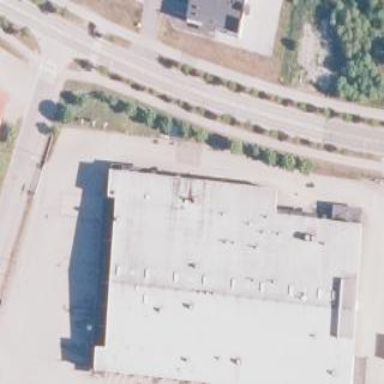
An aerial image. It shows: Bakery located inside building.